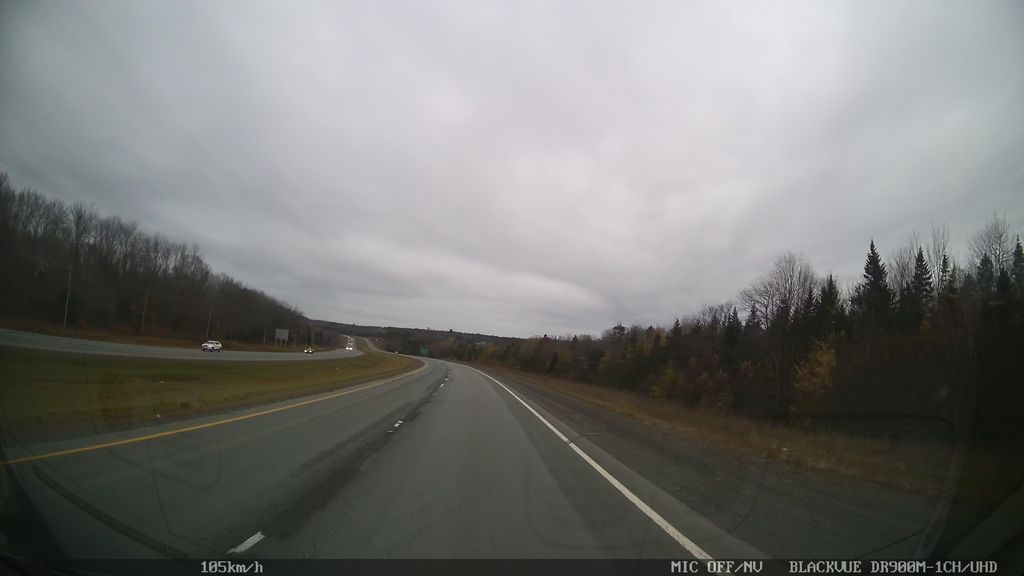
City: halifax